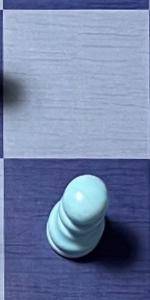
Label: Pawn_White